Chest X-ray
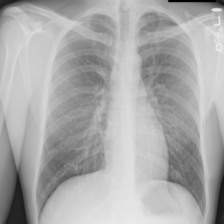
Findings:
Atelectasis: negative
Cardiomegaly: negative
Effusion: negative
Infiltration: negative
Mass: negative
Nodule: negative
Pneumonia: negative
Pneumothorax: negative
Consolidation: negative
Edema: negative
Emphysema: negative
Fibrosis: negative
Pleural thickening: negative
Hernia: negative